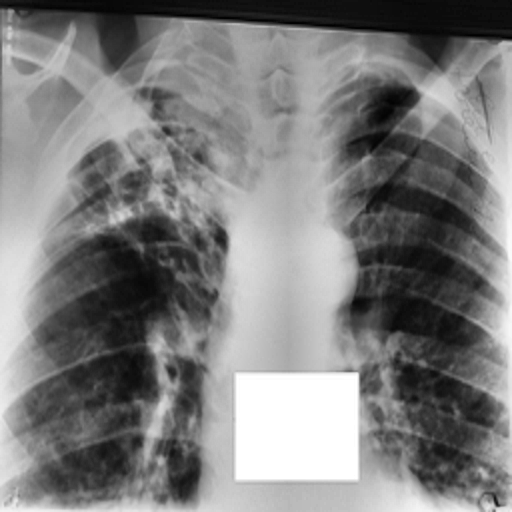
Finding: TUBERCULOSIS